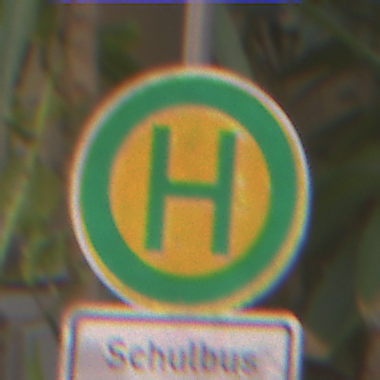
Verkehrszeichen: Haltestelle
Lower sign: ZeitangabenMitBeschraenkungAufWochentage5
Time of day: MorningAfternoon
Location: Outdoor (Urban)
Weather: Clear
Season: NotSpecified
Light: Natural